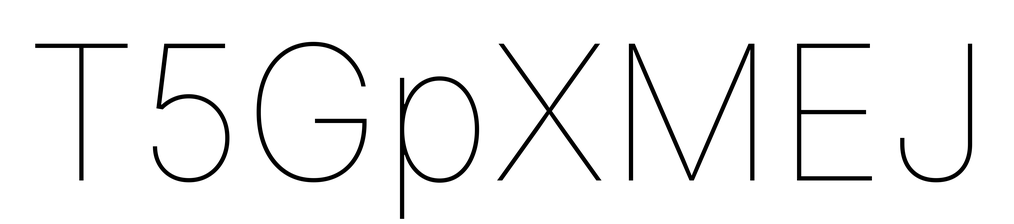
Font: Inter_Thin